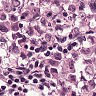
Metastatic tissue present: yes